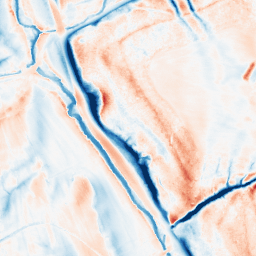
Category: classical
Decomposition family: gaussian_anisotropic
Decomposition parameters: sigma_x: 10
sigma_y: 2
Upsampling method: cubic_catmull_rom
Upsampling parameters: scale: 8
Upsampling scale: 8